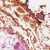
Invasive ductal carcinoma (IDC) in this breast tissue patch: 0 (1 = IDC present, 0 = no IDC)